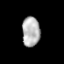
Tissue: prostate
Cell type: NK cells
Senescence score: 0.3381
Nuclear area (px): 521
Mean DAPI intensity: 178.823